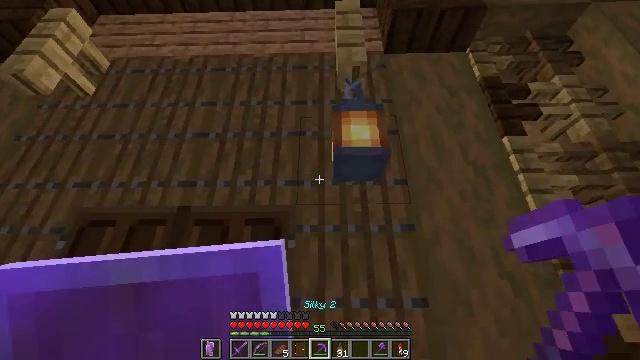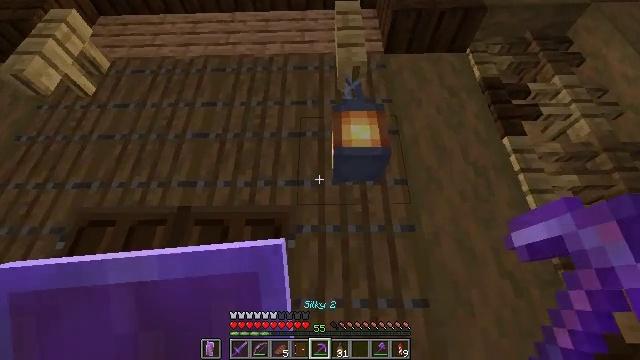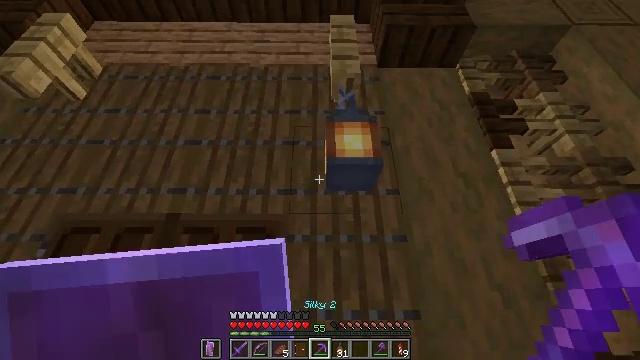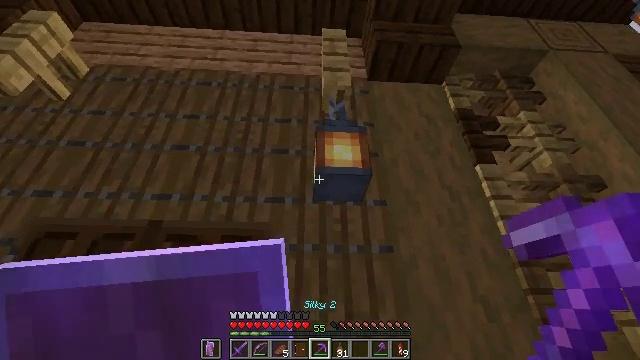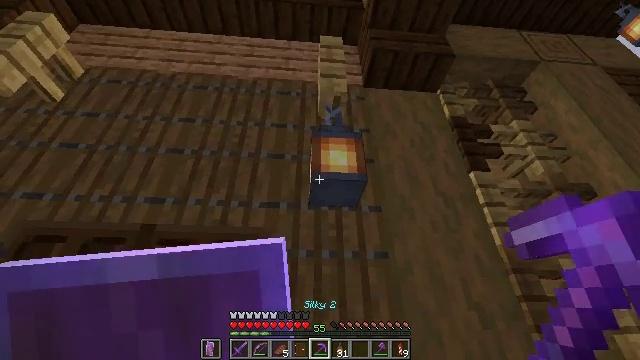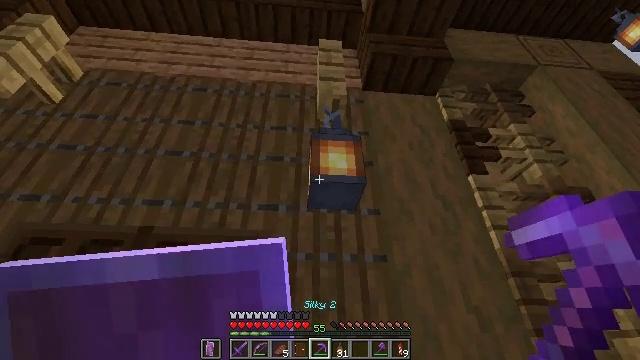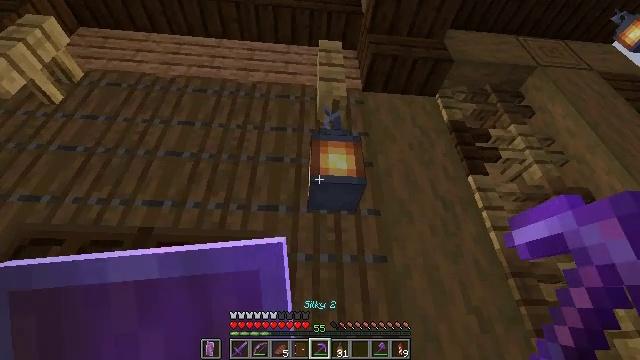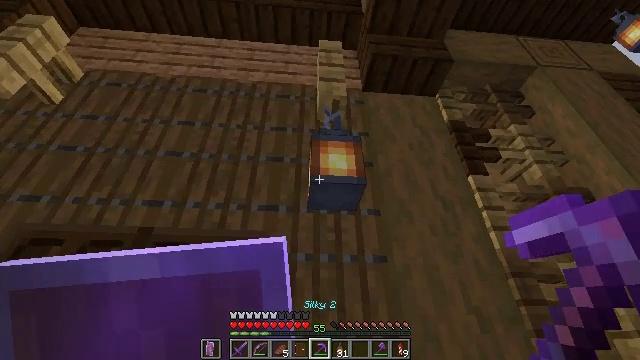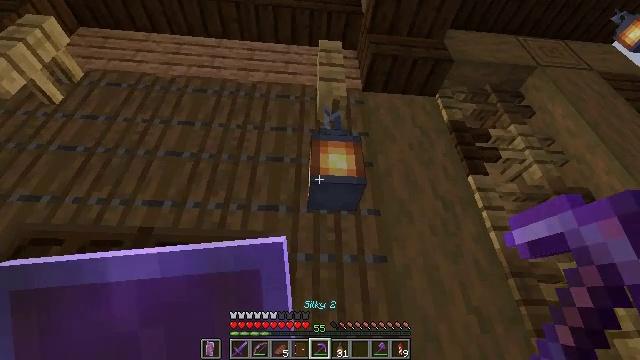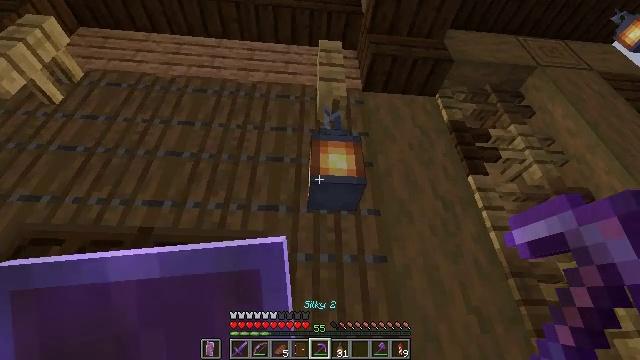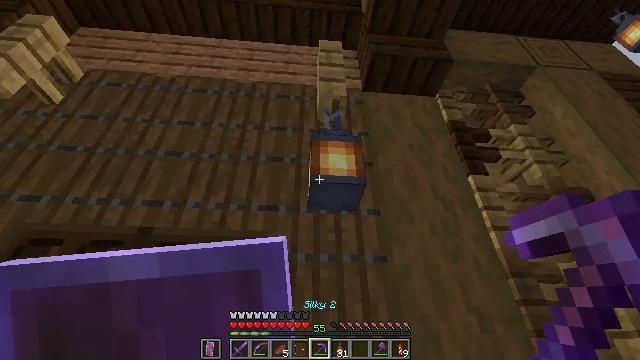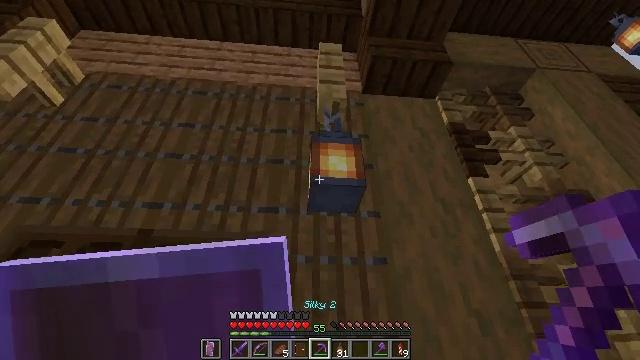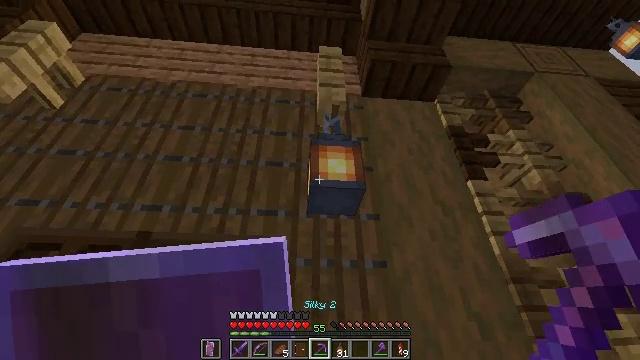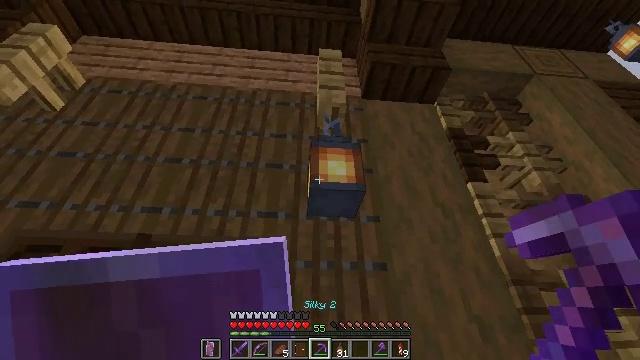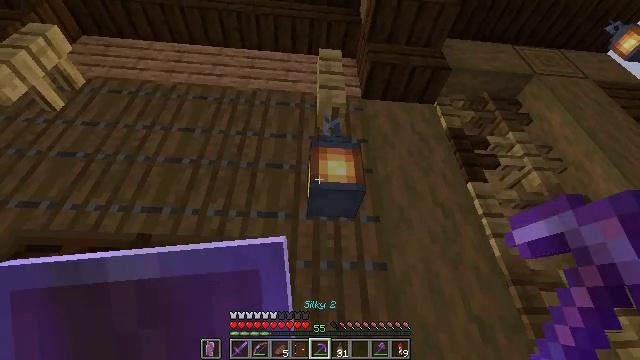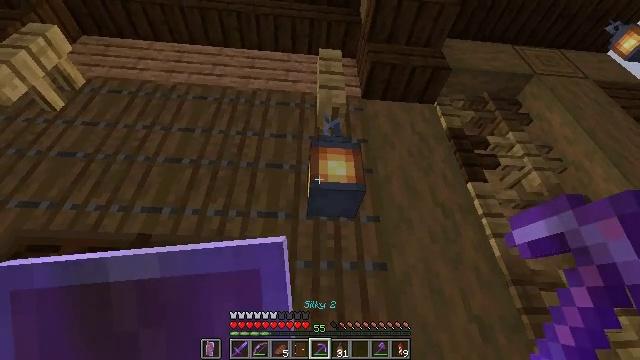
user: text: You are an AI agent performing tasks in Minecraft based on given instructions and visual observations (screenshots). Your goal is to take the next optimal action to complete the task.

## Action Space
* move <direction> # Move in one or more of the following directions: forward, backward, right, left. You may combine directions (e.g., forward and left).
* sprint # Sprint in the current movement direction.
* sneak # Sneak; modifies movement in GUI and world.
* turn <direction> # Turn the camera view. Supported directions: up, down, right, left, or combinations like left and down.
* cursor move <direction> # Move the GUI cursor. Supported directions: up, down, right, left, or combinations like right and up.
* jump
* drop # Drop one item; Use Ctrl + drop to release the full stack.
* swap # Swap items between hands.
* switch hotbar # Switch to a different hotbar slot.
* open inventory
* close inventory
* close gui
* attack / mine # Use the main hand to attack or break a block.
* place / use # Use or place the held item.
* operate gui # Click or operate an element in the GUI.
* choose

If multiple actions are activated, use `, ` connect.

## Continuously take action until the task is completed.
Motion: motion action
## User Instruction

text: Mine the lantern.
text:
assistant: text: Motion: no_op
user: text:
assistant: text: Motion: turn right and up
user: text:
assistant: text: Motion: turn right and up
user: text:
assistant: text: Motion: turn right and up
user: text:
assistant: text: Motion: no_op
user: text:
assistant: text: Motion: no_op
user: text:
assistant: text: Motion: no_op
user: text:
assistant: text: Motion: no_op
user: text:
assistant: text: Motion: no_op
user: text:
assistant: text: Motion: no_op
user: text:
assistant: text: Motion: no_op
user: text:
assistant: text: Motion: no_op
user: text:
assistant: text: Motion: no_op
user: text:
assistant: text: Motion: no_op
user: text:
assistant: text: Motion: no_op
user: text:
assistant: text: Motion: move forward
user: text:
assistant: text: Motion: move forward
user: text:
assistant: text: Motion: move forward
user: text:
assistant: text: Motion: no_op
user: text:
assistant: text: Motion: no_op
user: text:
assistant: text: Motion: no_op
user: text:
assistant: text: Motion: turn up
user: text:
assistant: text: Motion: turn up
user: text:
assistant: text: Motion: no_op
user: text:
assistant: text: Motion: no_op
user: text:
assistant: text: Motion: no_op
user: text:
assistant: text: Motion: no_op
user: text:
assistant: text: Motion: no_op
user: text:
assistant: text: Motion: no_op
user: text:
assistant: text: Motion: no_op